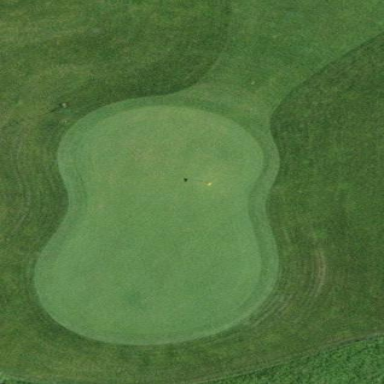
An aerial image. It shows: Golf green.